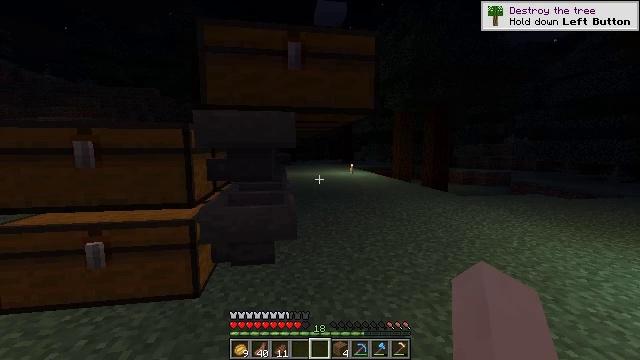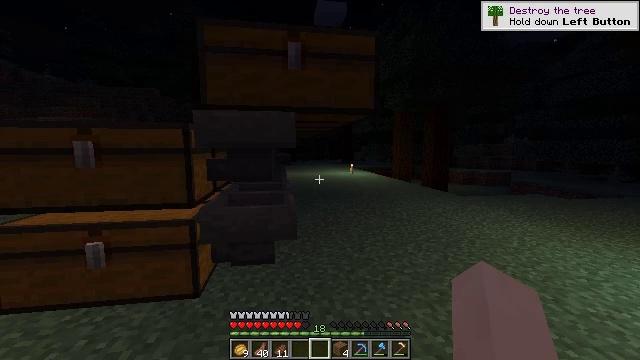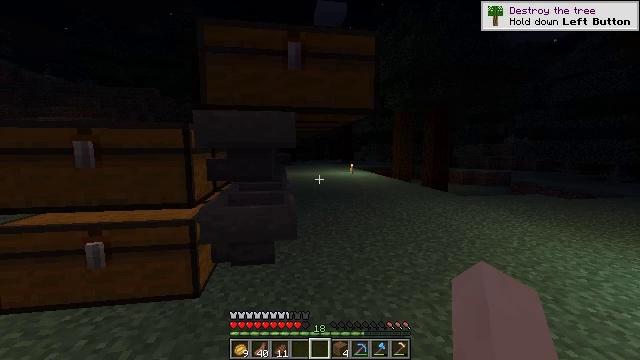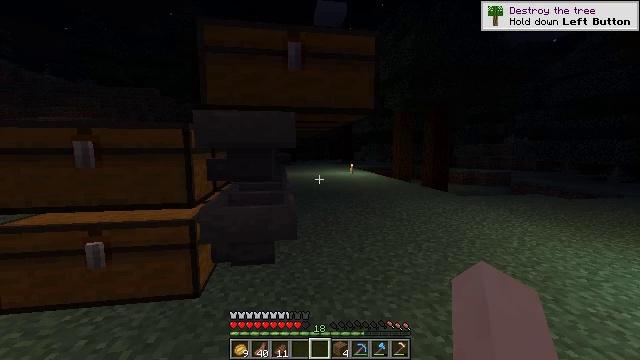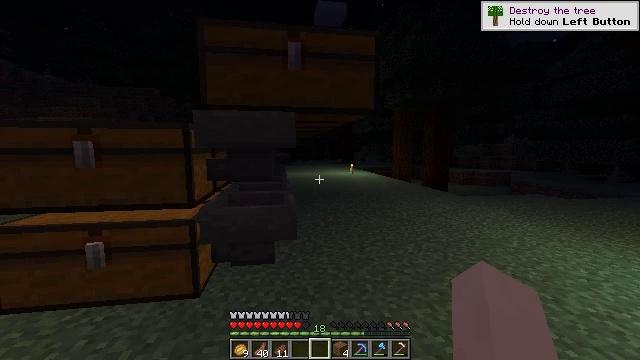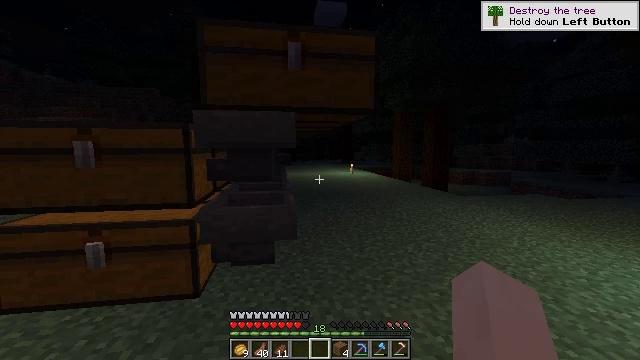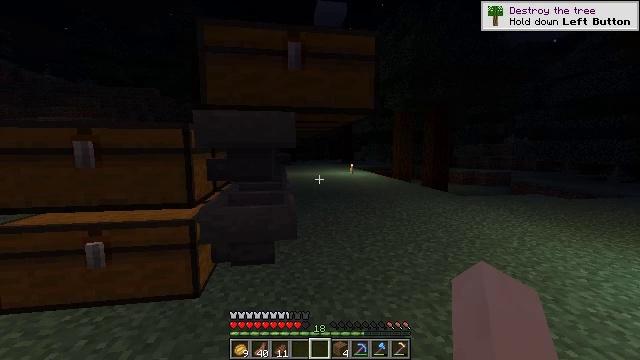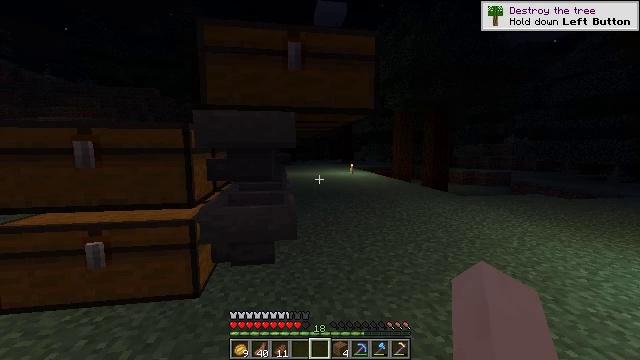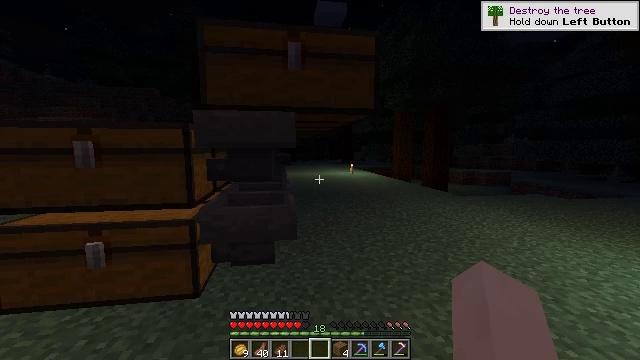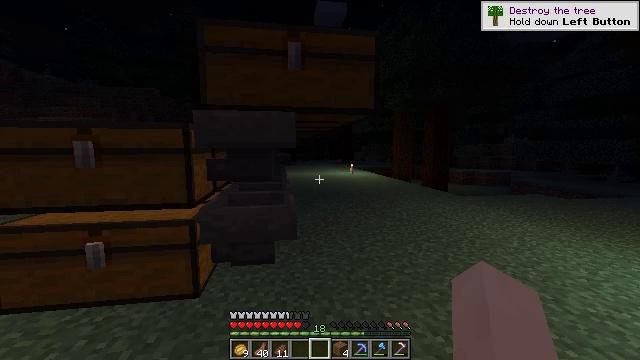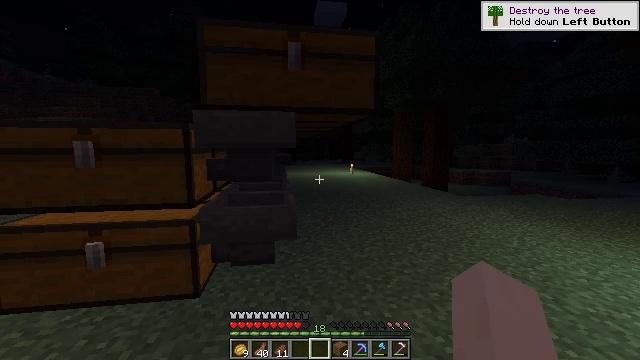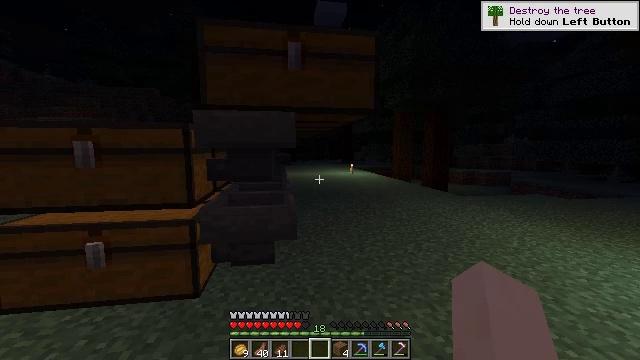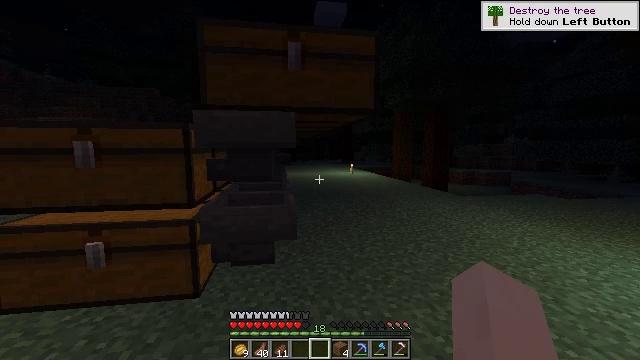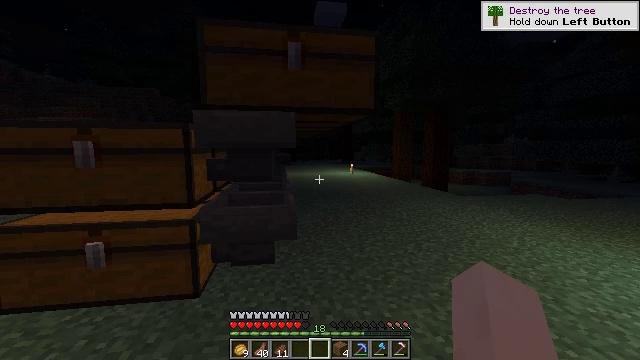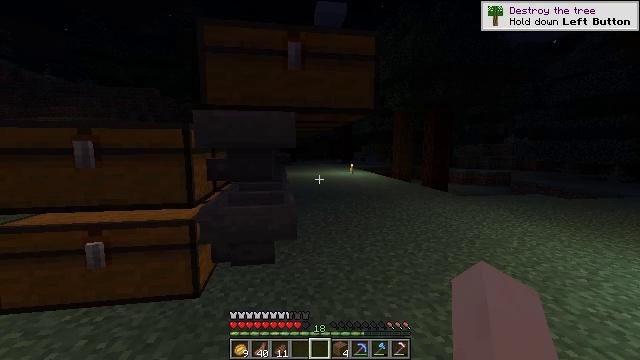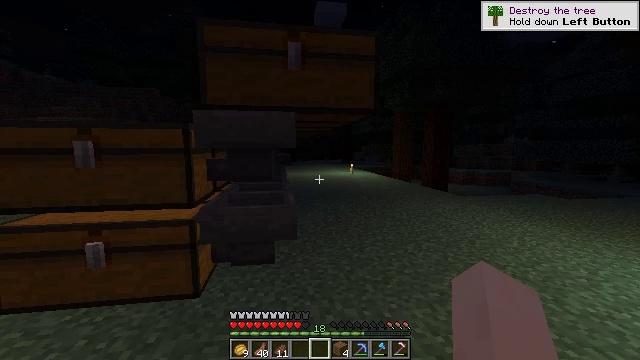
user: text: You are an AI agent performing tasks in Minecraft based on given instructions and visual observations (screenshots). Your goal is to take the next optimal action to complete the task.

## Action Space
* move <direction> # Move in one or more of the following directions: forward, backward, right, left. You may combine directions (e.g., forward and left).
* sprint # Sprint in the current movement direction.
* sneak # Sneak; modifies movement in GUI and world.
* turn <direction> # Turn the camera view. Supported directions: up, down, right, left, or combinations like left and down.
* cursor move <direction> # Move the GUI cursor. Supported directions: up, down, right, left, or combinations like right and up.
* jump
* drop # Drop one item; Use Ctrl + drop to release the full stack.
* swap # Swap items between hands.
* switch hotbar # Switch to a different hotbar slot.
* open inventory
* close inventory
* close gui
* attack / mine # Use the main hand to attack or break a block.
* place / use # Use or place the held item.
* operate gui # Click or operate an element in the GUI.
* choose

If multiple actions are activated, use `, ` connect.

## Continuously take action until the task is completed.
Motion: motion action
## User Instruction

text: mine block trapped chest
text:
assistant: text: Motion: no_op
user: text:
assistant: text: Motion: no_op
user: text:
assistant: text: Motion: no_op
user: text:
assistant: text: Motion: no_op
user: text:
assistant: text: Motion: no_op
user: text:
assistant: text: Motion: no_op
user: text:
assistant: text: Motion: no_op
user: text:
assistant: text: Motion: no_op
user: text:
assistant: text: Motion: no_op
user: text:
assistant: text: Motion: no_op
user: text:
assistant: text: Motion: no_op
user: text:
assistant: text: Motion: no_op
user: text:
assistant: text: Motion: no_op
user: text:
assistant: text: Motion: no_op
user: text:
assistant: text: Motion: no_op
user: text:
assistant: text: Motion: no_op
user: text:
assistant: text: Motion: no_op
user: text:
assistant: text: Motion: no_op
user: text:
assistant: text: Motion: no_op
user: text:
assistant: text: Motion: no_op
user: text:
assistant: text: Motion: no_op
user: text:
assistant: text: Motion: no_op
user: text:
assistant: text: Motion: no_op
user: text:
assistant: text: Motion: no_op
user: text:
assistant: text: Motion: no_op
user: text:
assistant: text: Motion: no_op
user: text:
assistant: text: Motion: no_op
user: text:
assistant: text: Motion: no_op
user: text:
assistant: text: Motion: no_op
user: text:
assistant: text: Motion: no_op